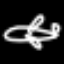
Label: airplane